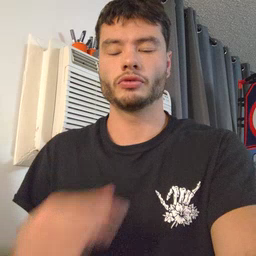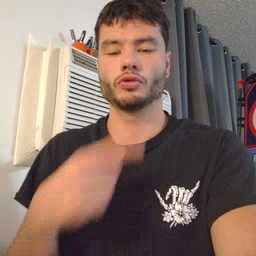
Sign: dry